Question: I have uploaded some webpages at a server which seems to add some extra stuff before it is rendered (<URL>.
One of the things I'm seeing is an empty white space near the top (see screen cap).

I am "inspecting source" to figure out if there is anything on my end that can be done to remove it. But I can't even figure out what's causing it. Can you find out which lines of HTML code is causing the white space?
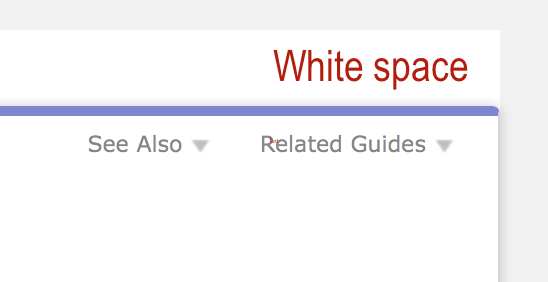
Answer: '''
.outer-wrapper {
background: #f1f1f1 url(../images/background-gradient-subpage.png) repeat-x left top;
/* padding-top: 30px; */
}
'''
Try to remove 'padding-top: 30px'